Question: Here is what I have right now:
HTML:
'''
<div id="content">
<p>Text here</p>
<div id="right"><p>Text here</p></div>
</div>
'''
CSS:
'''
#content{
font-size:25px;
color:white;
font-weight:bold;
background-color:red;
}
#right{
background-color:#53EDF0;
margin-left:50%;
}
'''
The two sides are split correctly but the left background only covers half of the banner vertically.
Here's what I want it to look like:

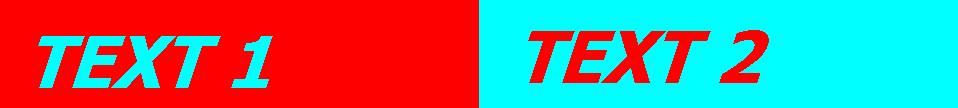
Answer: CSS
'''
div
{
height: 200px;
width: 400px;
font-size: 35px;
font-weight: bolder;
text-align: center;
display: inline-block;
}
.red
{
color: blue;
background-color: red;
}
.blue
{
color: red;
background-color: blue;
}
'''
HTML
'''
<html>
<body>
<div class="red">Text</div><div class="blue">Text</div>
</body>
</html>
'''